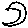
Label: moon